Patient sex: F
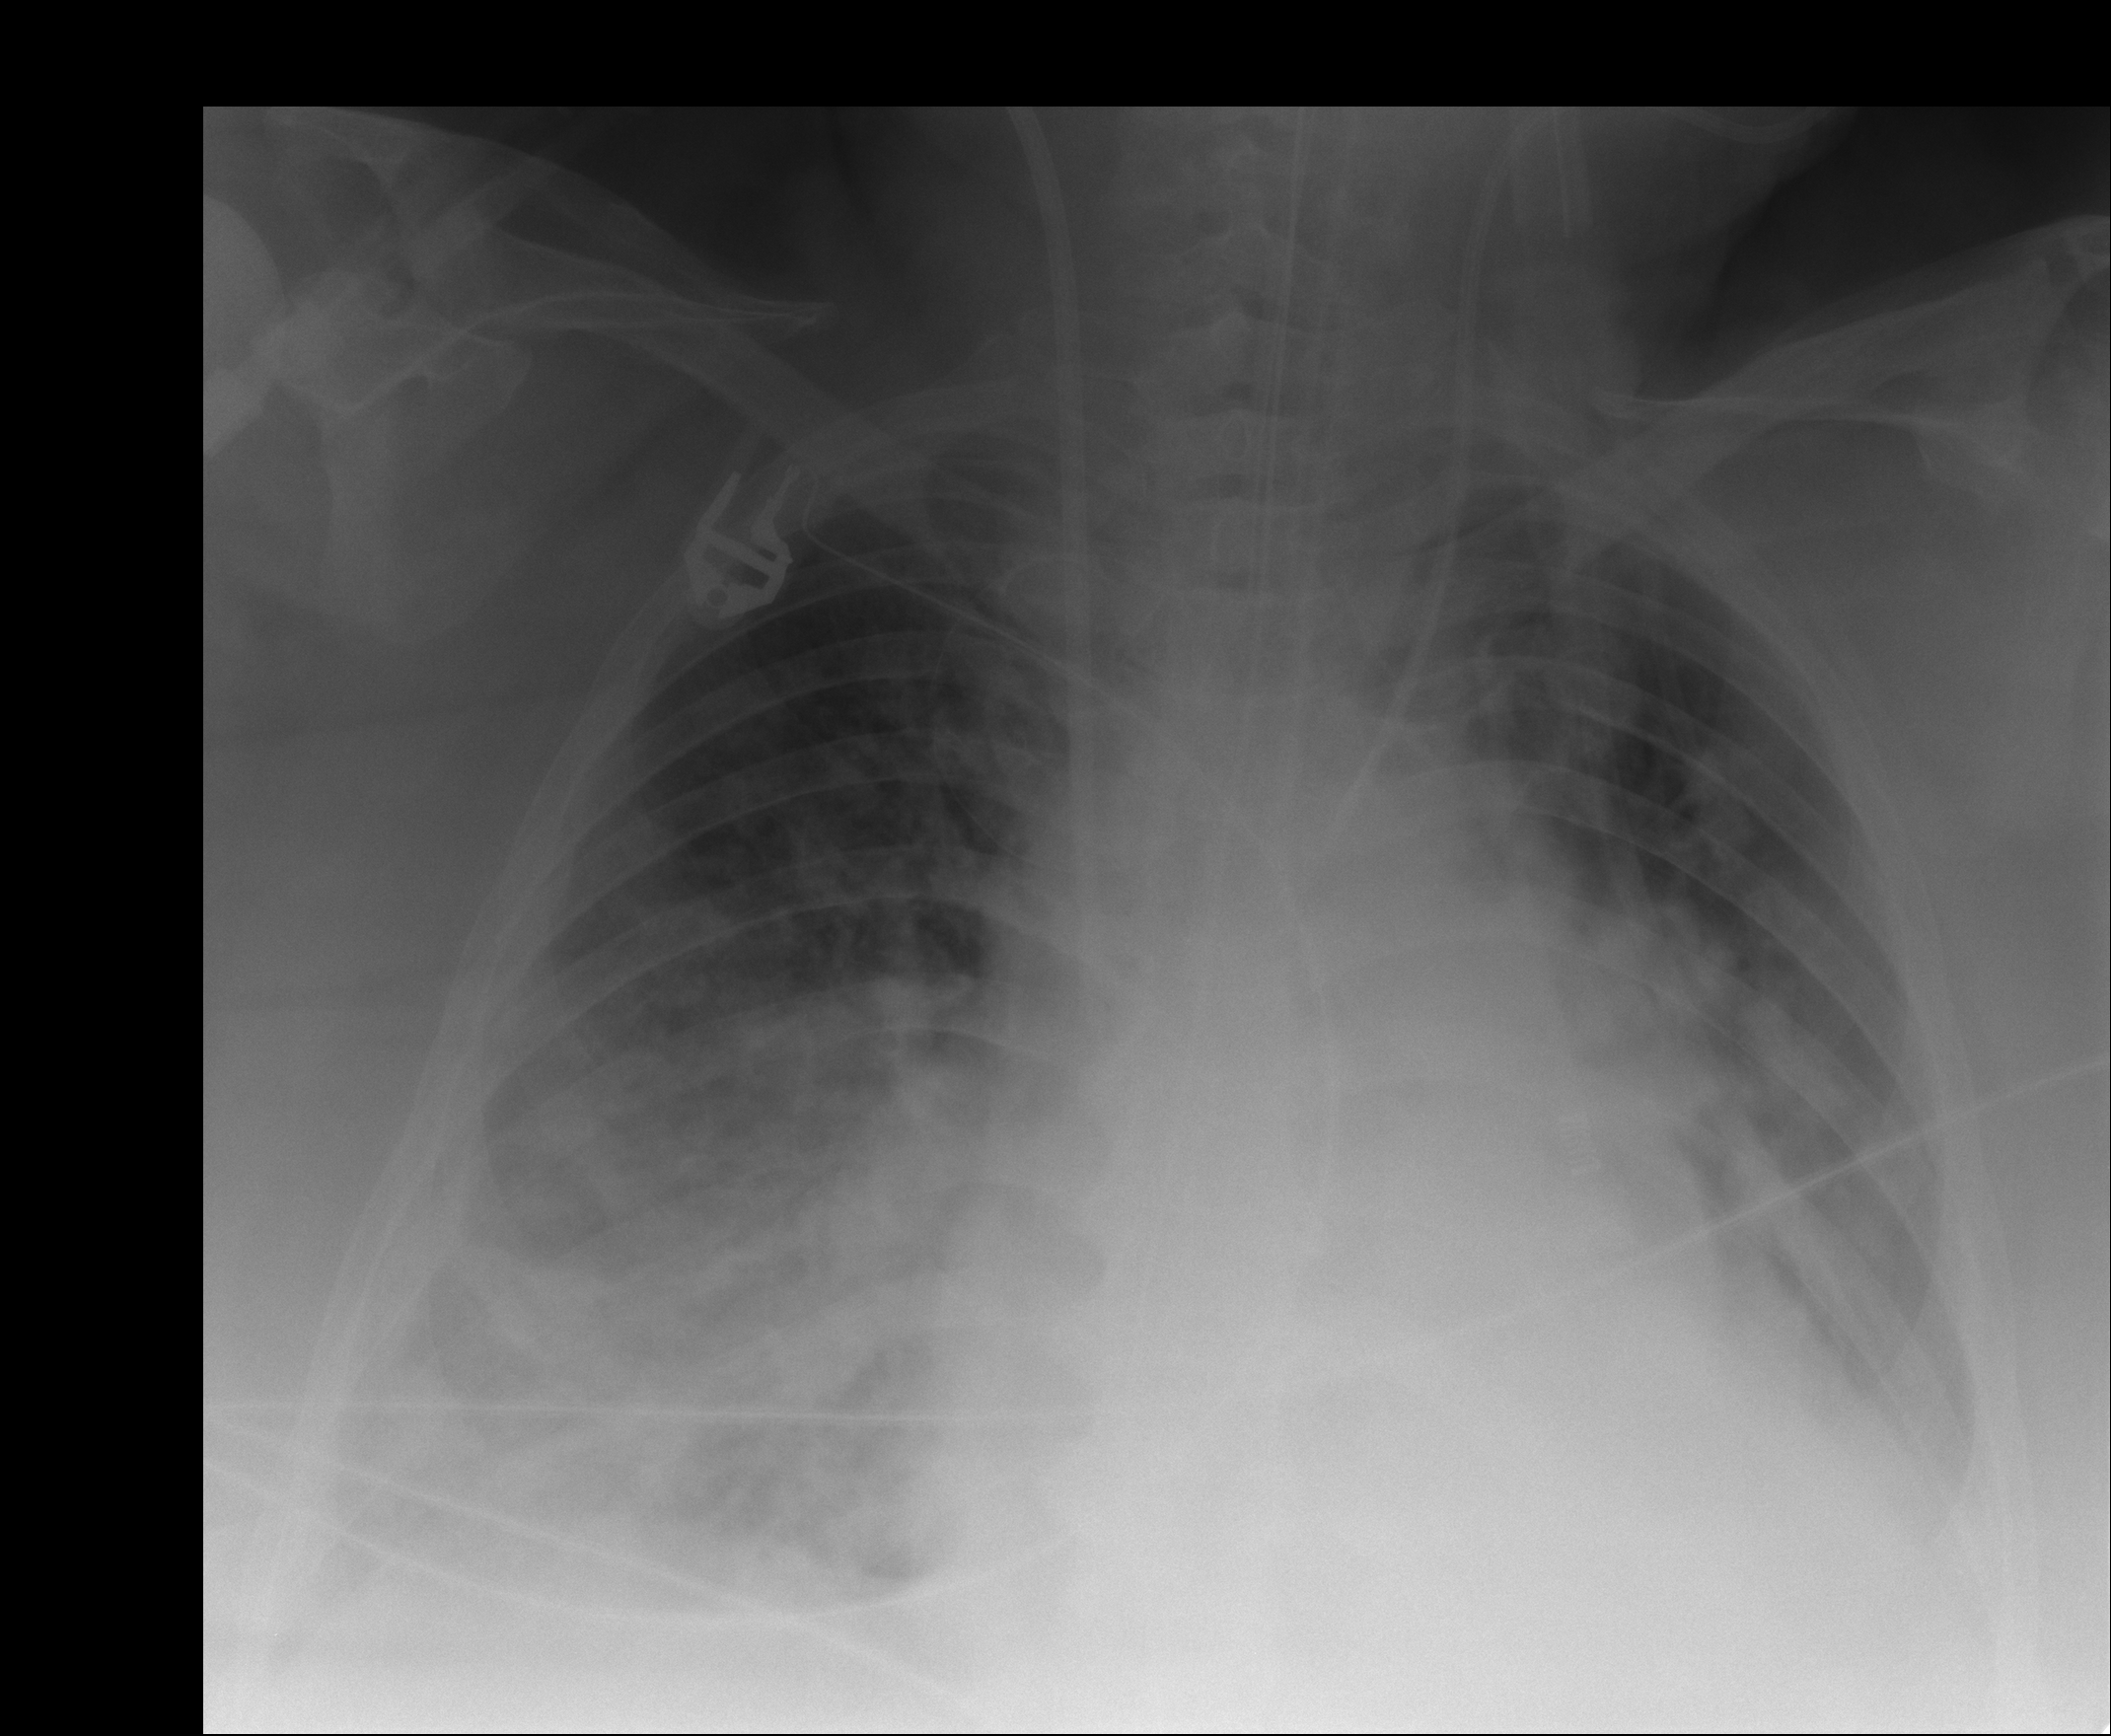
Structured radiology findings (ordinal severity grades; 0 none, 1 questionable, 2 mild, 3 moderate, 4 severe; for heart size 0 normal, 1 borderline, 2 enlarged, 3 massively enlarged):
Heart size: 2
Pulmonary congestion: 3
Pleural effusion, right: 2
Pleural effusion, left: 2
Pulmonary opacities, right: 3
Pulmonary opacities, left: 3
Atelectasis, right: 3
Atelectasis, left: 3